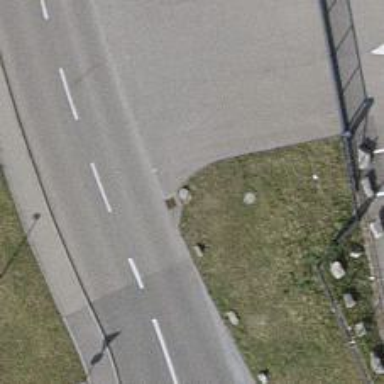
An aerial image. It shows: Block barrier.